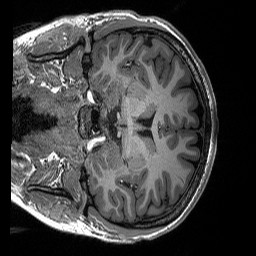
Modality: T1w
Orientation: coronal
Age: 20
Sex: female
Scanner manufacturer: siemens
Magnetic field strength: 3 T
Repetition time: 2.3 s
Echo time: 0.00298 s